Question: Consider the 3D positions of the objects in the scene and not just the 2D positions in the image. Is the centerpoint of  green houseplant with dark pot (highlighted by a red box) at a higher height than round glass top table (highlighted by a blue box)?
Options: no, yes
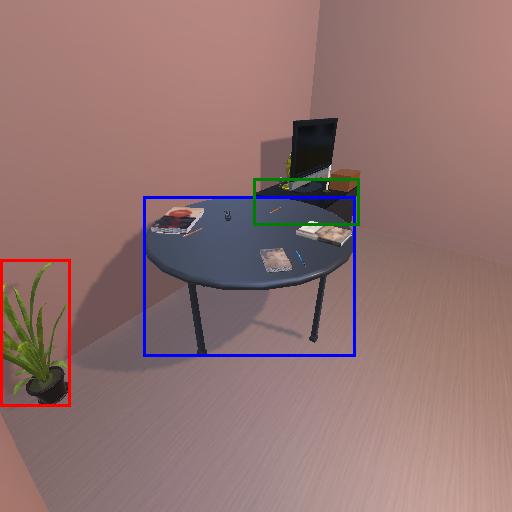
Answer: no